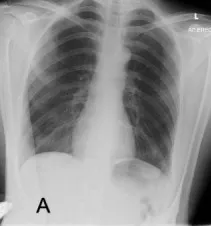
The X-rays in a patient who swallowed her denture with metal wires. On first attendance, the chest X-ray was clear.
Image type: radiology (x_ray)